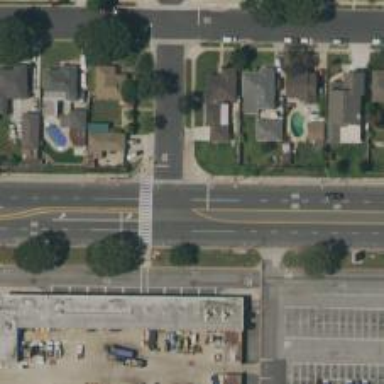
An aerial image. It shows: Marked crossing on the road.